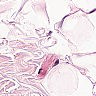
Metastatic tissue present: no